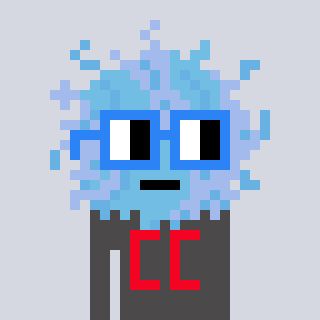
a pixel art character with square blue glasses, a lint-shaped head and a grayscale-colored body on a cool background